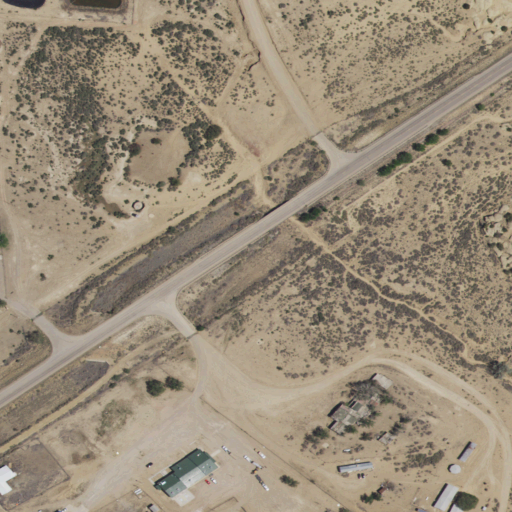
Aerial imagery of valley in New Mexico named Coyote Canyon containing shrub, open development, low intensity development, grassland, and medium intensity development